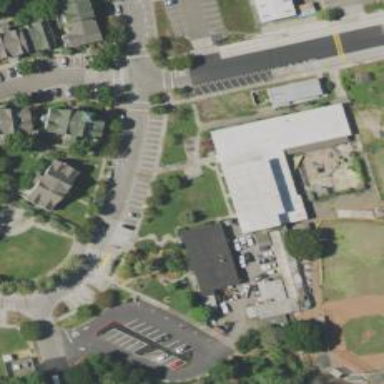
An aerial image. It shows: Community center building.